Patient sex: M
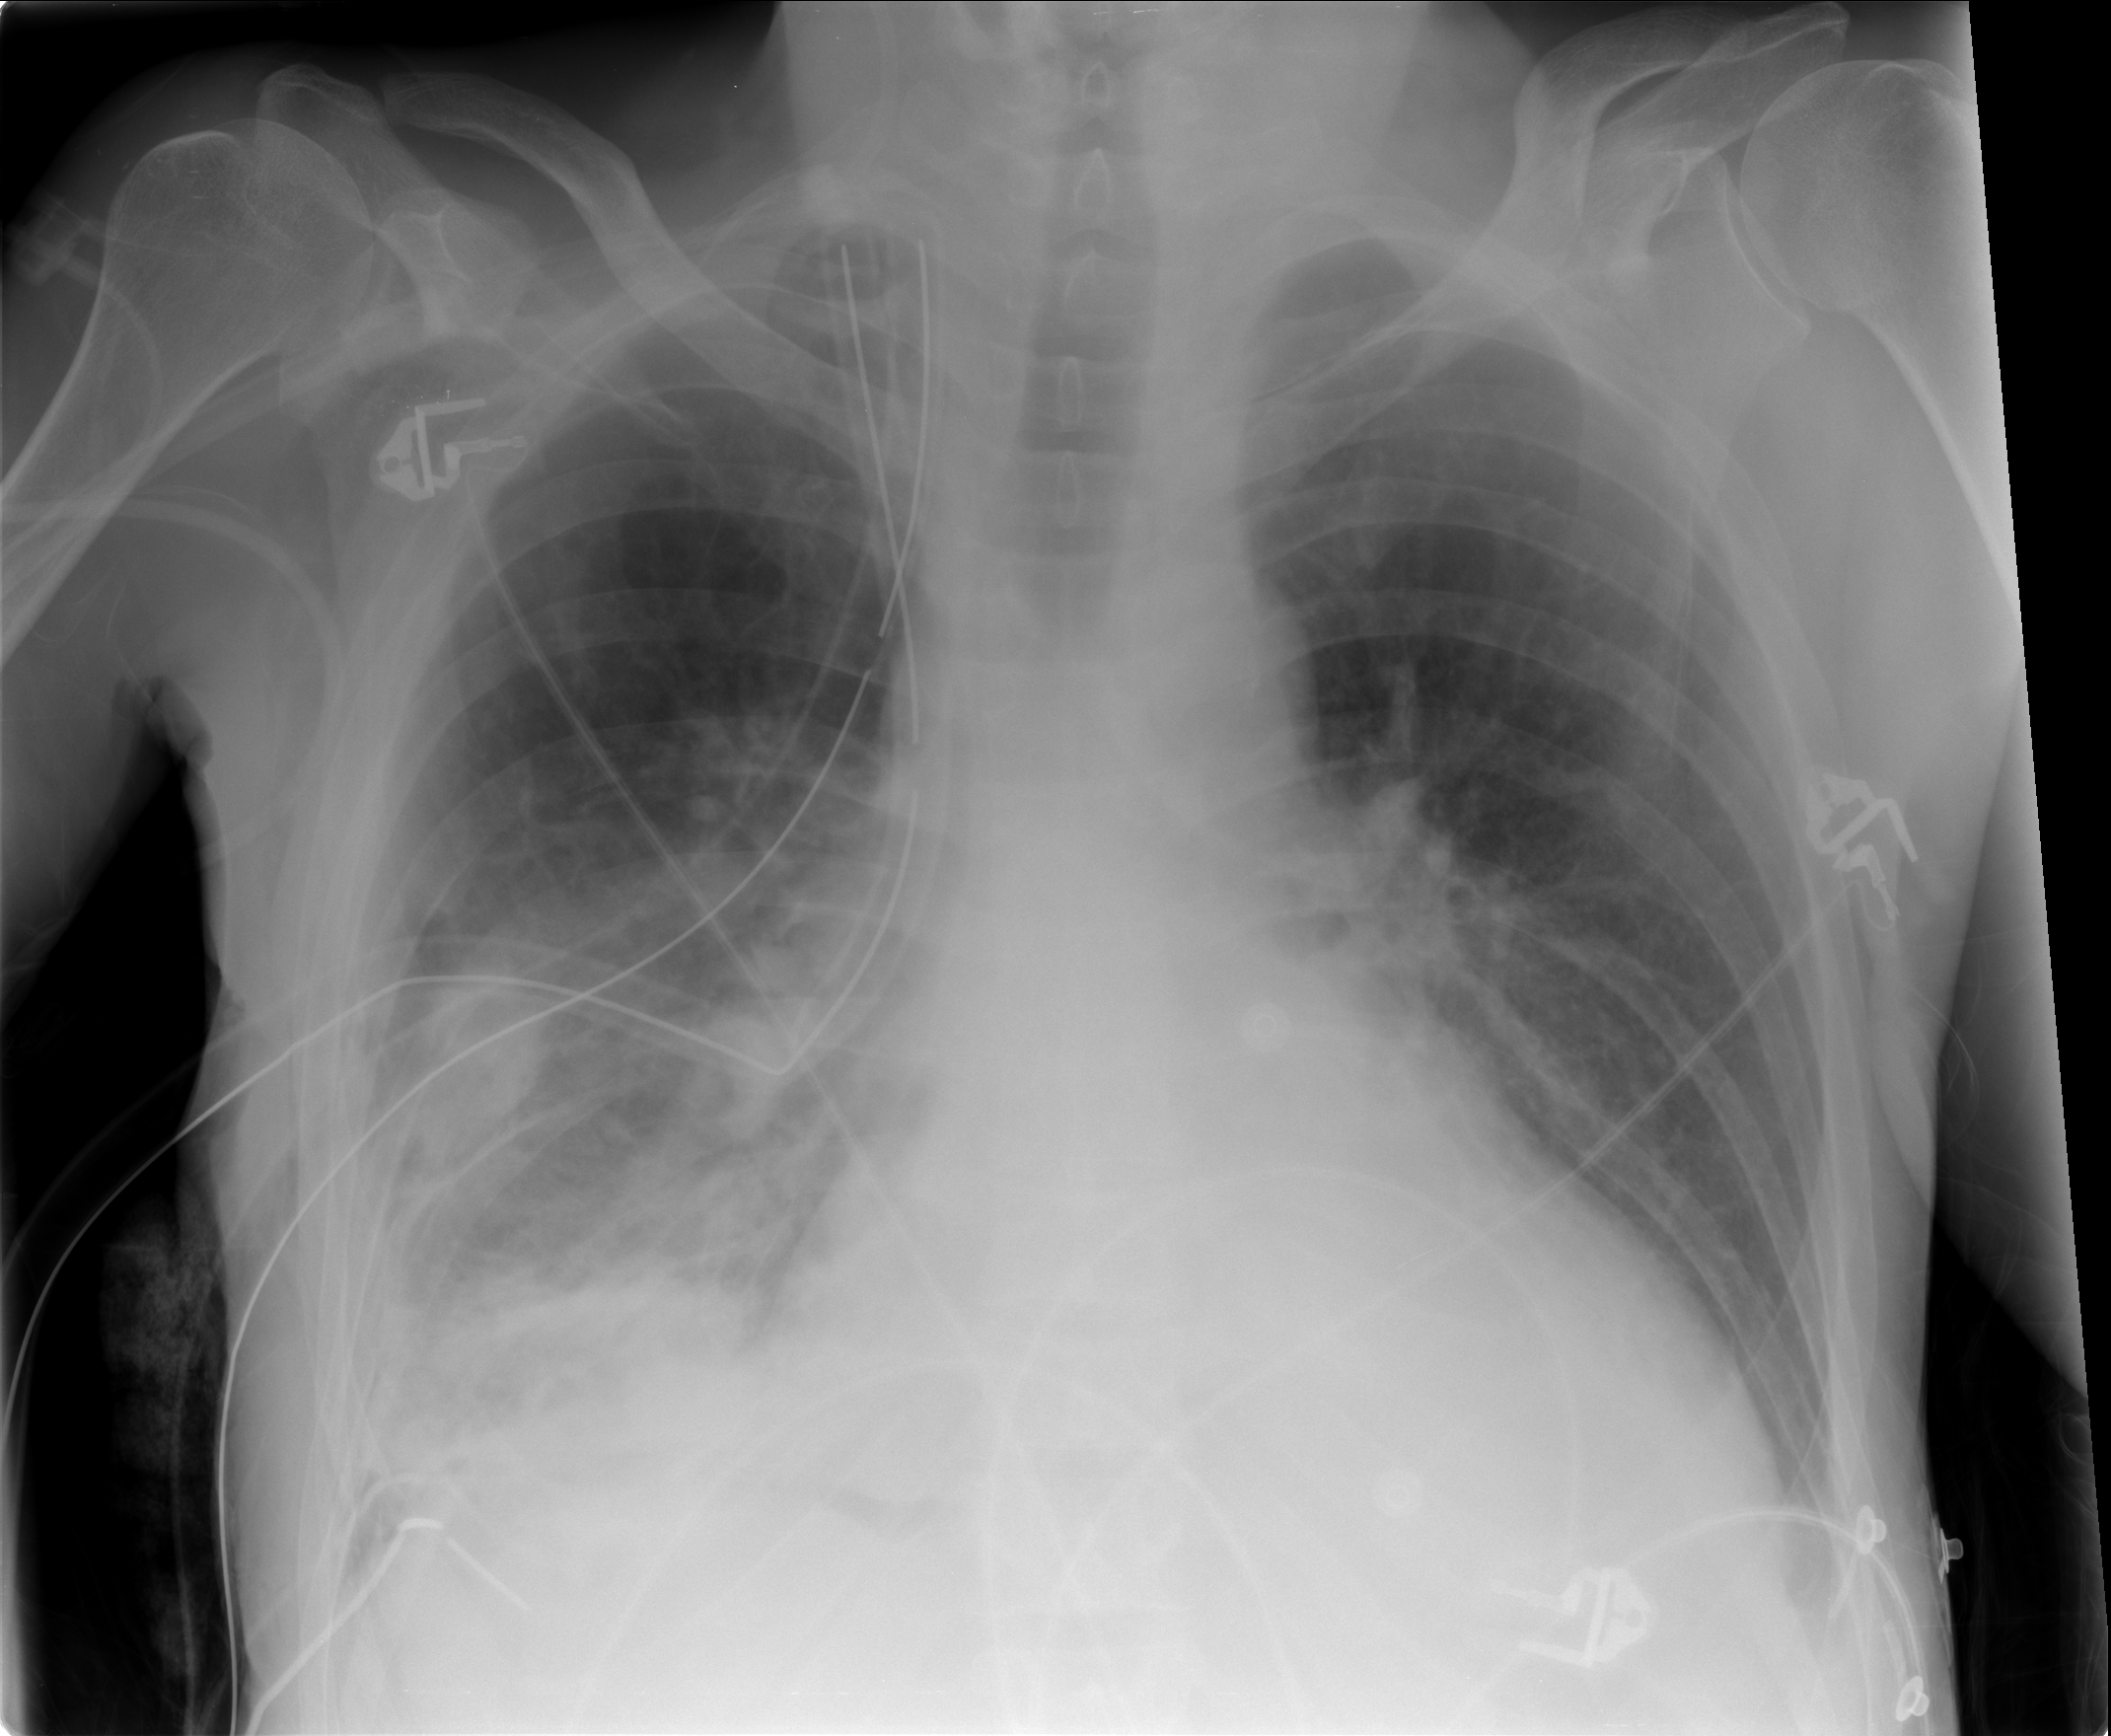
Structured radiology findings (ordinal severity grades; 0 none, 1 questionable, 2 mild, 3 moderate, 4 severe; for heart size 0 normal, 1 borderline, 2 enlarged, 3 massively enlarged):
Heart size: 2
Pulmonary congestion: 0
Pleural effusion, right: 2
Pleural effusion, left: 1
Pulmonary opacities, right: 2
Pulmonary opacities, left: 0
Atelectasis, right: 3
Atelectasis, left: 1